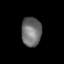
Tissue: prostate
Cell type: T cells
Senescence score: 0.2171
Nuclear area (px): 576
Mean DAPI intensity: 109.493